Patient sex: F
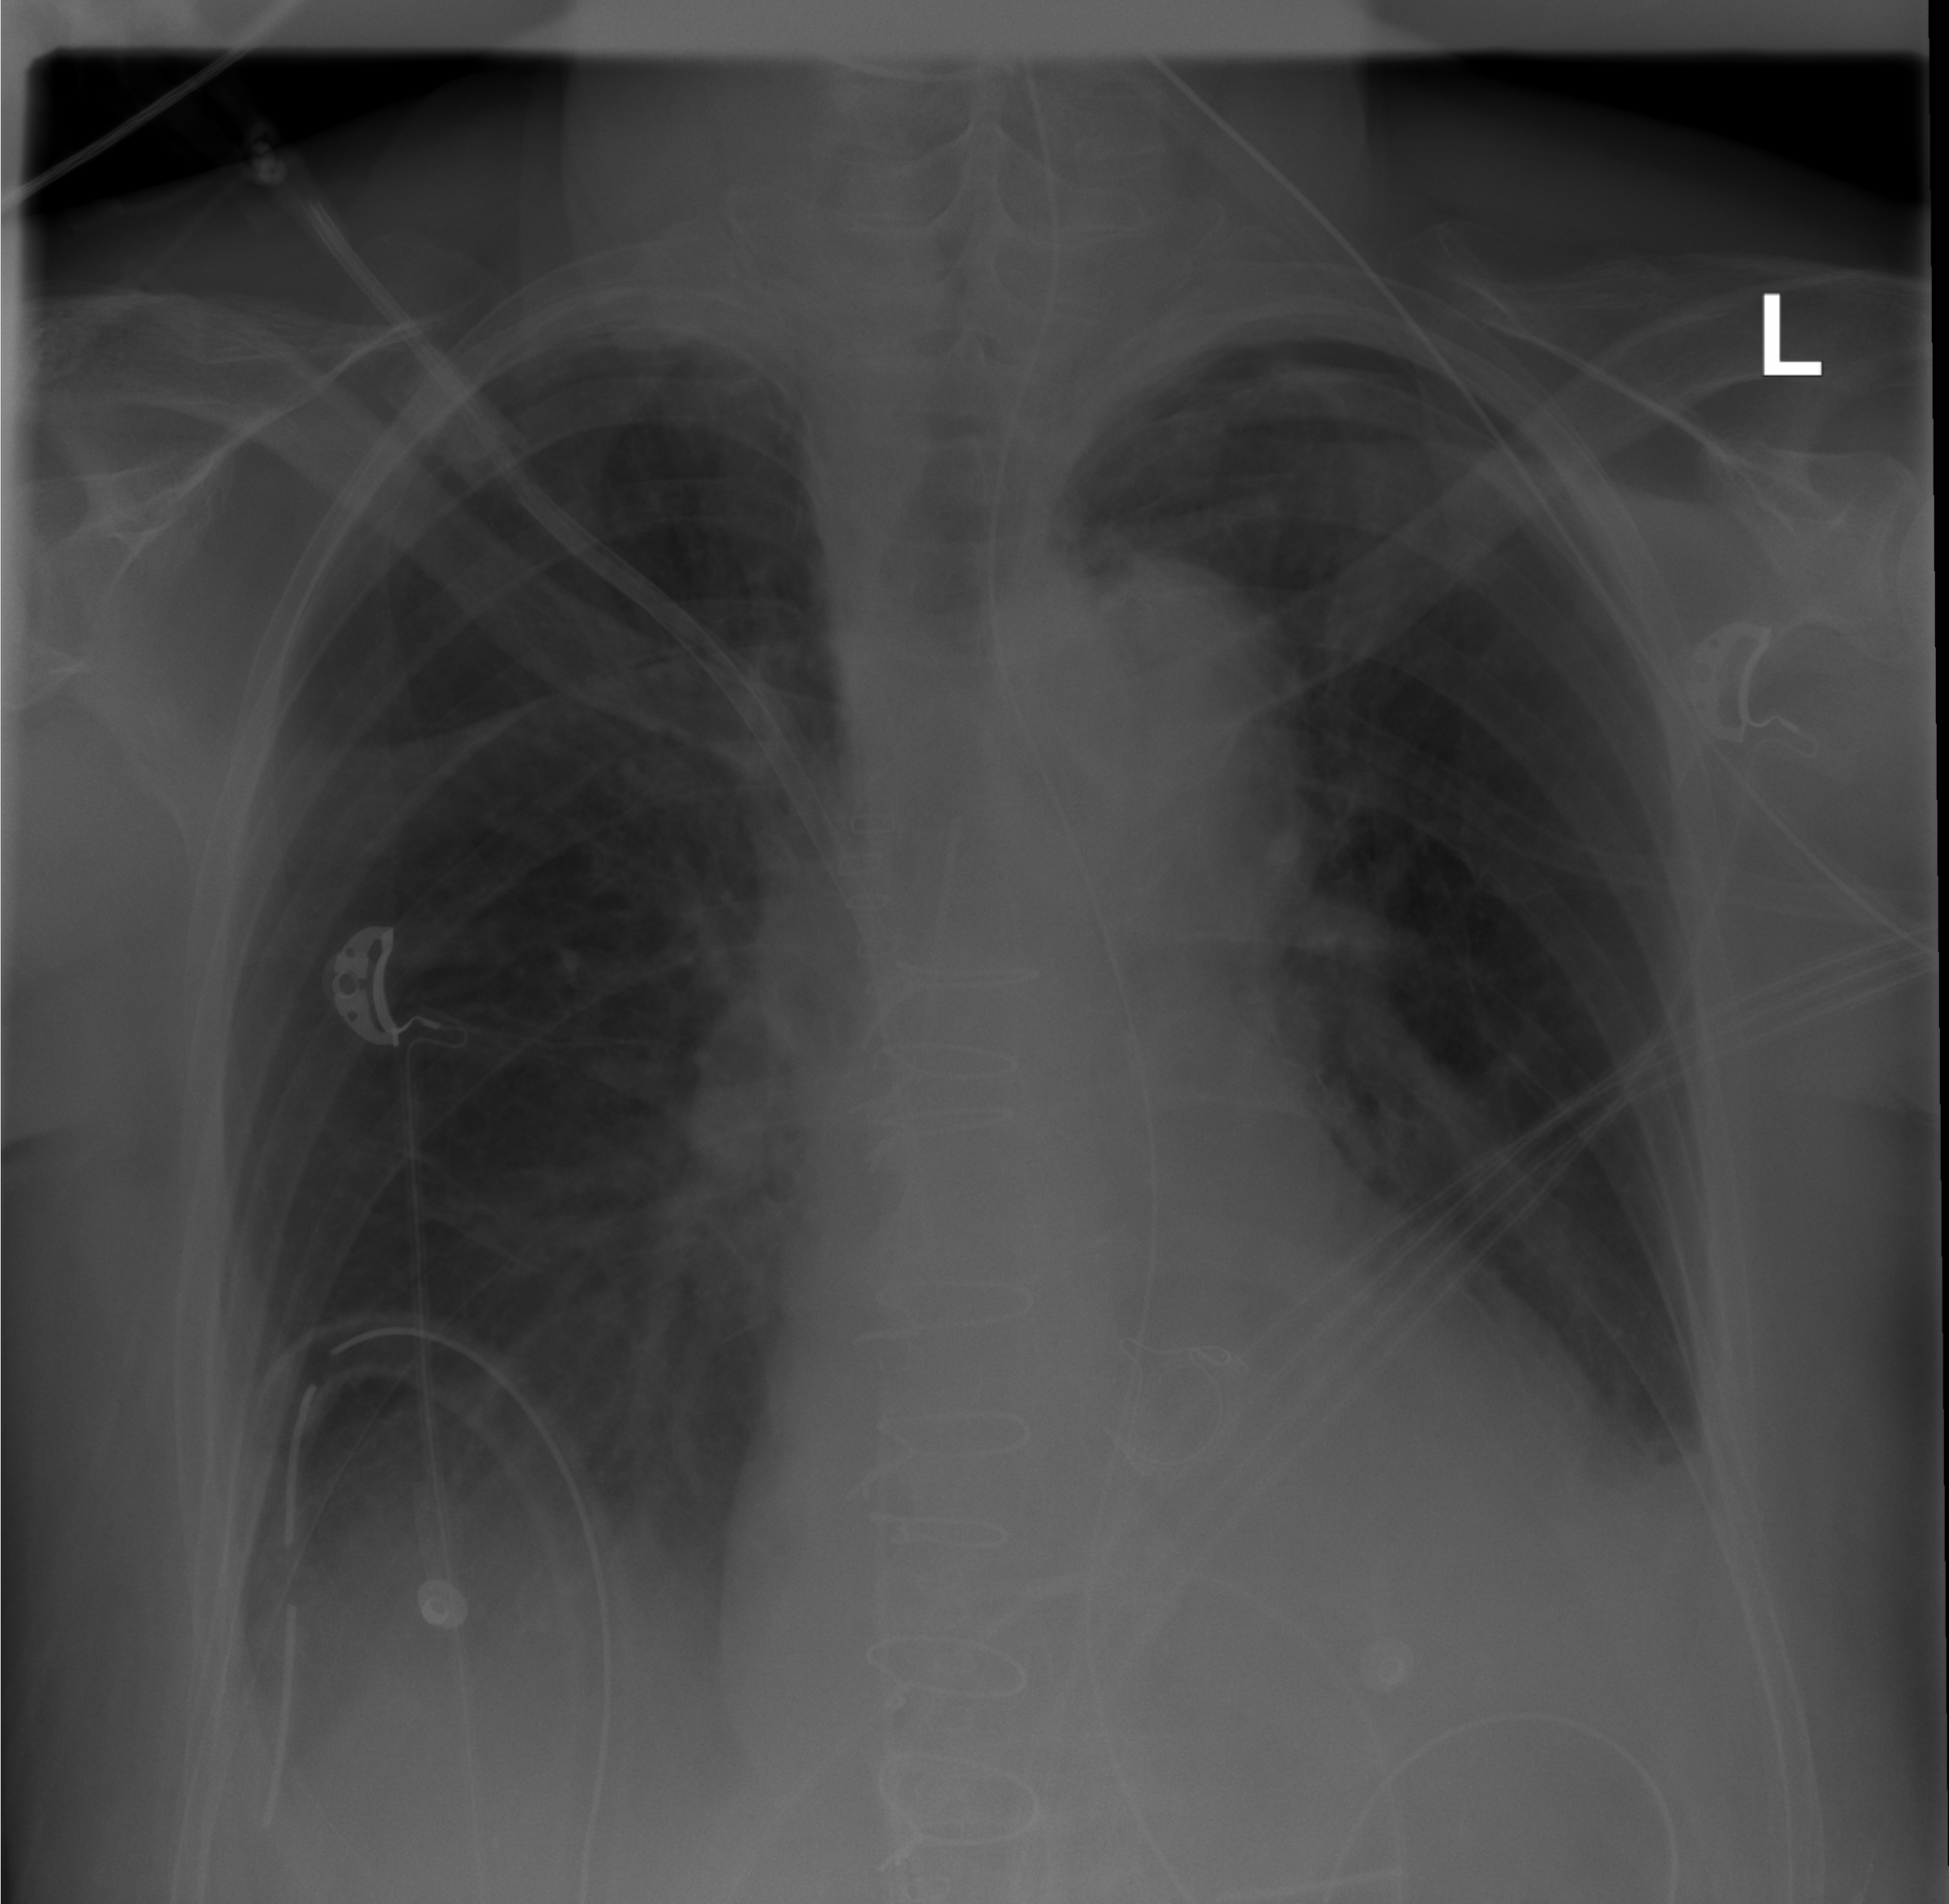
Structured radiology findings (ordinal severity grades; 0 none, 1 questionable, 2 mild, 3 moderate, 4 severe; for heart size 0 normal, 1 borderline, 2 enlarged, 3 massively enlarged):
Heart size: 0
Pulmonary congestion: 0
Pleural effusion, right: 2
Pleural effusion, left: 1
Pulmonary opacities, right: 0
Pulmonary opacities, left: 0
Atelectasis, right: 2
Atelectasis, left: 1